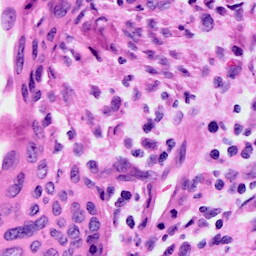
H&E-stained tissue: Cervix